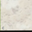
Piece: xx